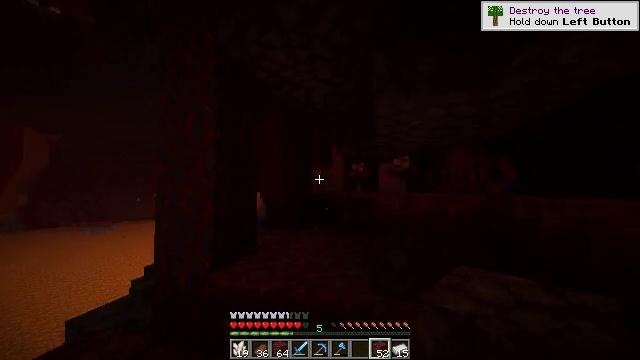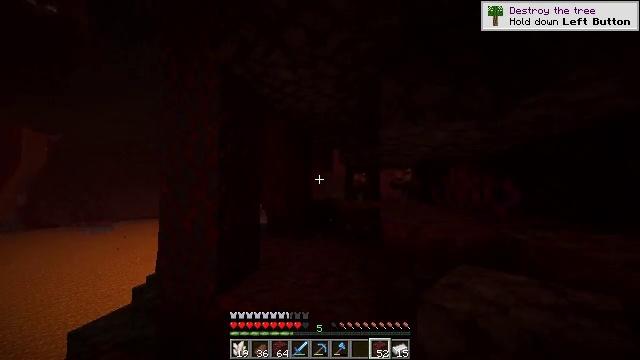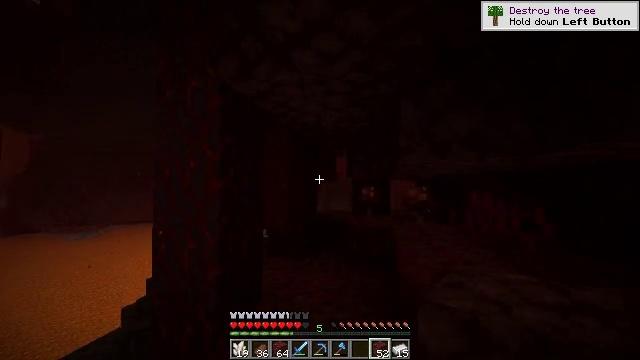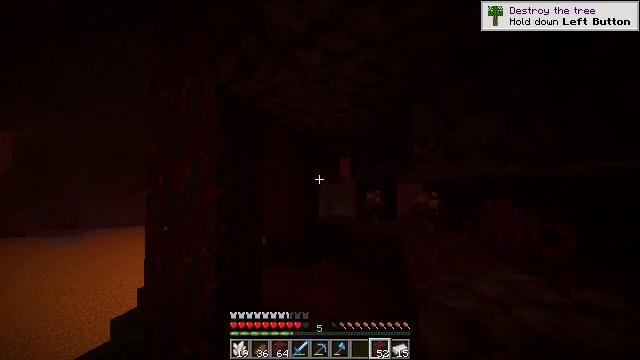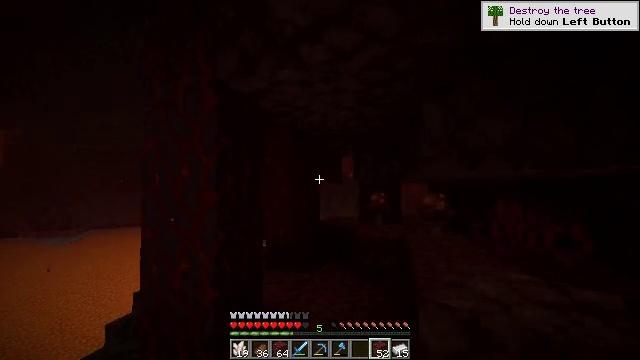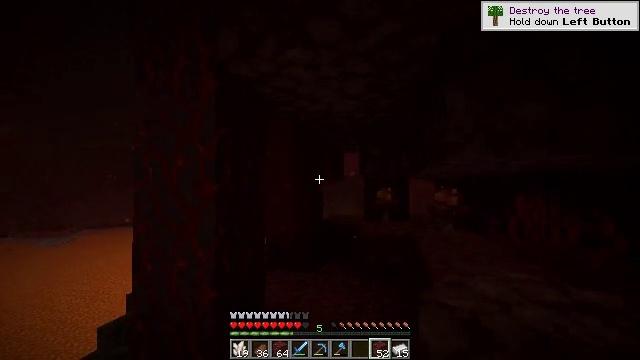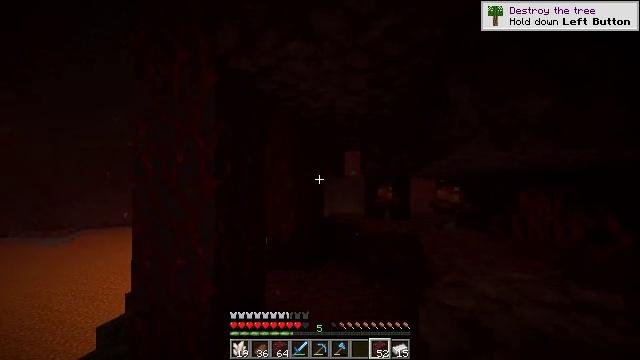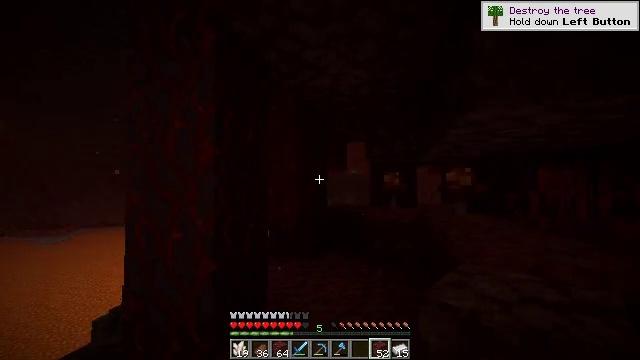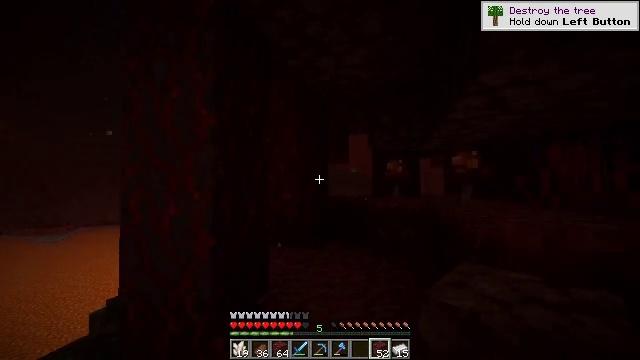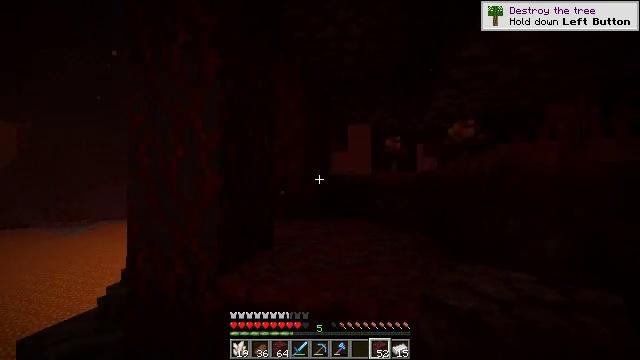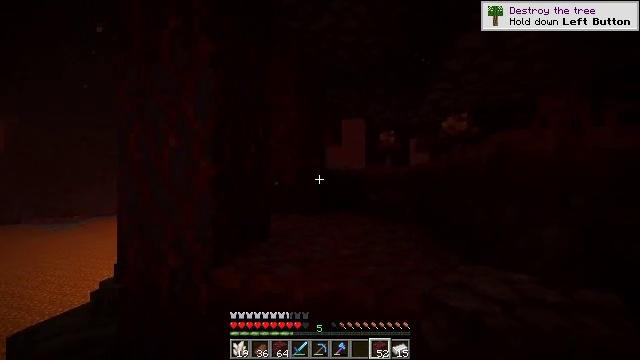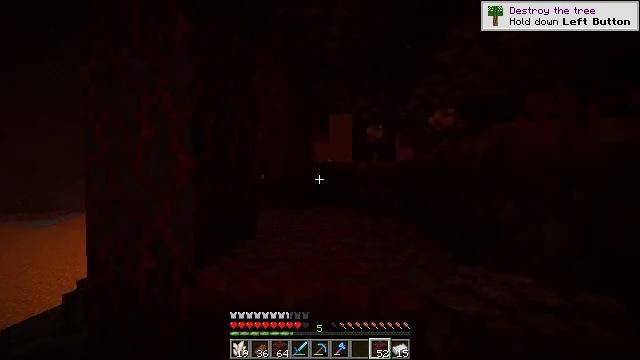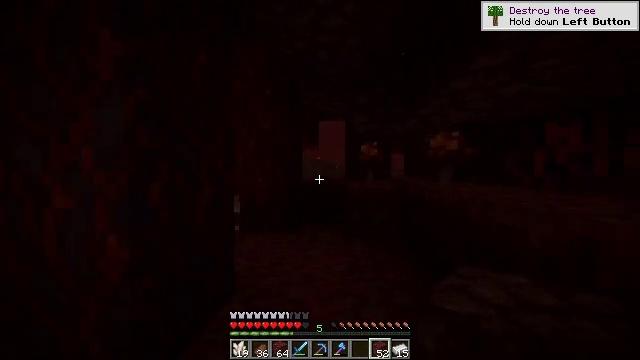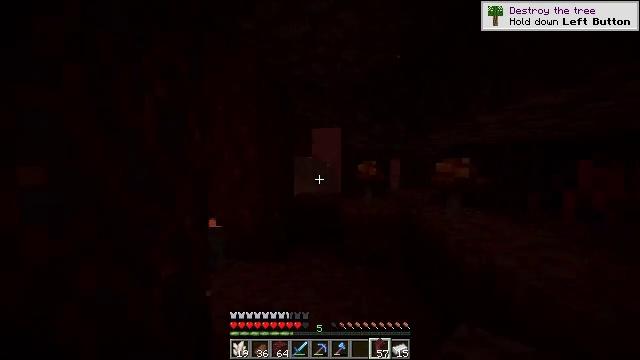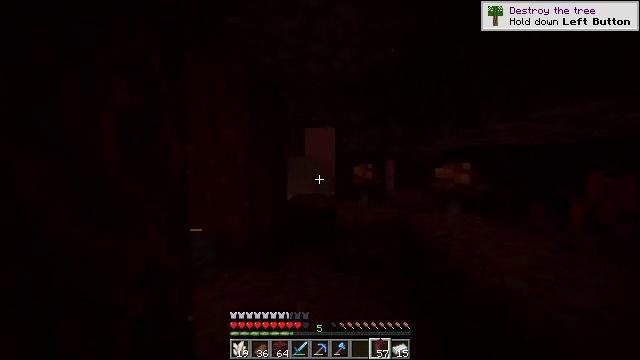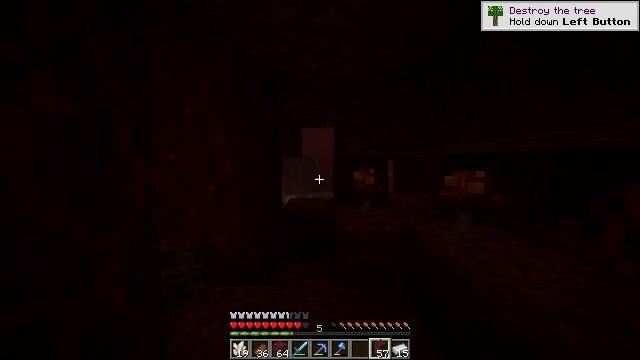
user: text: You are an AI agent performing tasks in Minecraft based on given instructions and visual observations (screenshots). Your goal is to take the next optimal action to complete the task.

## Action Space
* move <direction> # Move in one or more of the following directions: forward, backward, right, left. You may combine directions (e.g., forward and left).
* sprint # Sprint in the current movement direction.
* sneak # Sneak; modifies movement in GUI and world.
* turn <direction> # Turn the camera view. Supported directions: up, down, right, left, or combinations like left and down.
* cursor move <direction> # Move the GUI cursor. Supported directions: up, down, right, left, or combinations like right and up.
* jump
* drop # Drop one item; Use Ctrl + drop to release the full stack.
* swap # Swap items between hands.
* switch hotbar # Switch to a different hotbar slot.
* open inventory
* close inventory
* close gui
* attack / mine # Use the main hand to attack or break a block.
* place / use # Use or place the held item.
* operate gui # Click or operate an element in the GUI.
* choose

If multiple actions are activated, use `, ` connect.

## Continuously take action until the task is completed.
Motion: motion action
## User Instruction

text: Harvest nether wart blocks for resources.
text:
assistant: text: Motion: move forward, jump
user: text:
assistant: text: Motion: move forward, jump
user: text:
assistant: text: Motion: move forward, jump
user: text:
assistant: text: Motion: move forward, jump
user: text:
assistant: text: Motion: move forward, jump
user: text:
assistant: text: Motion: move forward, jump
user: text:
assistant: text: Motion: move forward, jump
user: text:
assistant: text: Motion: move forward, sprint, jump
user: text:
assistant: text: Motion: move forward, sprint, jump
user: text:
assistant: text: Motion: move forward, sprint, turn right and down, jump
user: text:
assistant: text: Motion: move forward, sprint, turn right and down, jump
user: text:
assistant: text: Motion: move forward, sprint, turn right and down, jump
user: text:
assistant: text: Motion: move forward, turn right, jump
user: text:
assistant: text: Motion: move forward, turn right, jump
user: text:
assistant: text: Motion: move forward, turn right, jump
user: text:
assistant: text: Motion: move forward, turn right, jump
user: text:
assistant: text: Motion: move forward, jump
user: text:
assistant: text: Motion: move forward, jump
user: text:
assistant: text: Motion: move forward, jump
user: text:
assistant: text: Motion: move forward, jump
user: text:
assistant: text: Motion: move forward, jump
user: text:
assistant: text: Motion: move forward, jump
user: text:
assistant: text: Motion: move forward, jump
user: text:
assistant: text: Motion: move forward, jump
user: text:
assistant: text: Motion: move forward, jump
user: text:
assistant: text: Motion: move forward, jump
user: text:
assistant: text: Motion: jump
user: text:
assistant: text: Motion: no_op
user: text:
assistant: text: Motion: no_op
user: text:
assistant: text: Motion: no_op